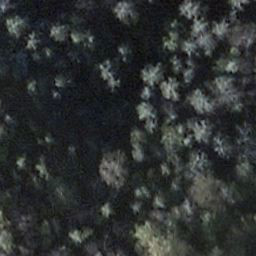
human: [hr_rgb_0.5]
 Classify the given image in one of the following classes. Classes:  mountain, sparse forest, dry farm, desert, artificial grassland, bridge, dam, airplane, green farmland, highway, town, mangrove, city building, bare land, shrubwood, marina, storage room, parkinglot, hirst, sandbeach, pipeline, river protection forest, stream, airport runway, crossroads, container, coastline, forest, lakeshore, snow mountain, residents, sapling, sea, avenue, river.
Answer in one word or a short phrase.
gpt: shrubwood